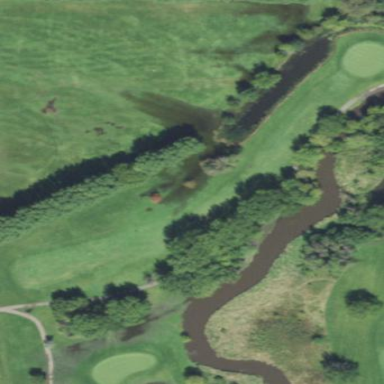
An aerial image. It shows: Golf fairway surrounded by grass.